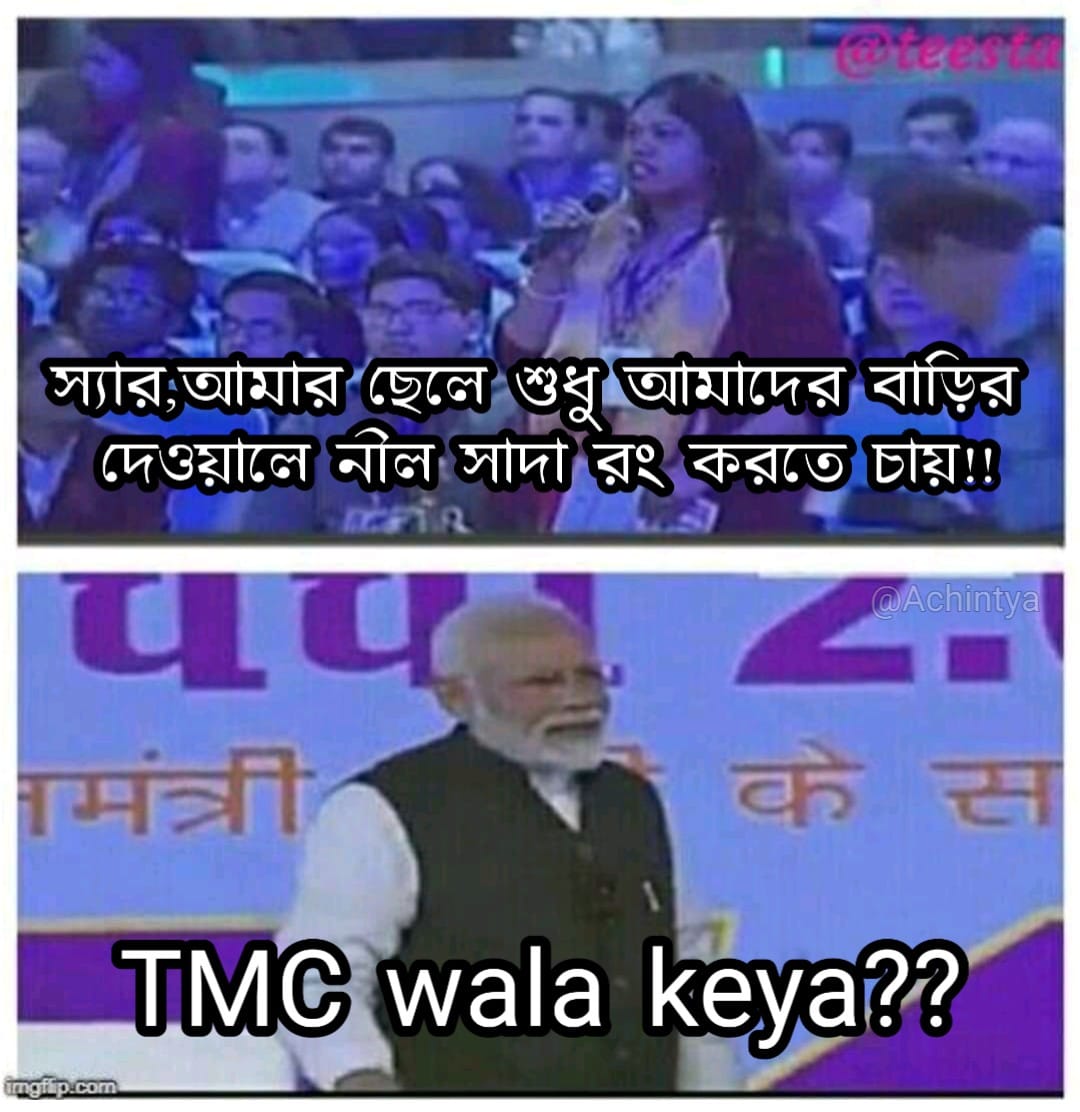
Caption: স্যার আমার ছেলে শুধু আমাদের বাড়ির দেওয়ালে নীল সাদা রং করতে চায় !!   TMC wala keya ??
Label: non-hate